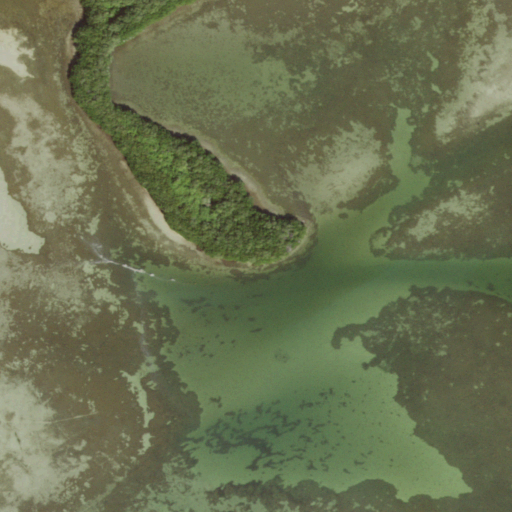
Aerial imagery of cape in Florida named Redfish Point containing open water, herbaceous wetlands, and woody wetlands